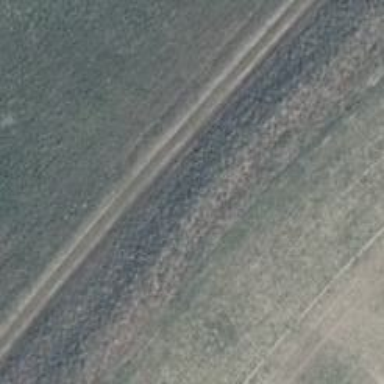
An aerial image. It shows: Sandy track road with grade 2 tracktype.